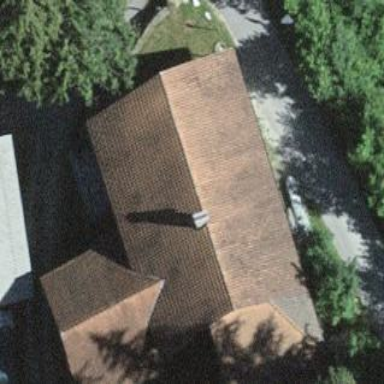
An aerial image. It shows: Farm building with gabled roof.